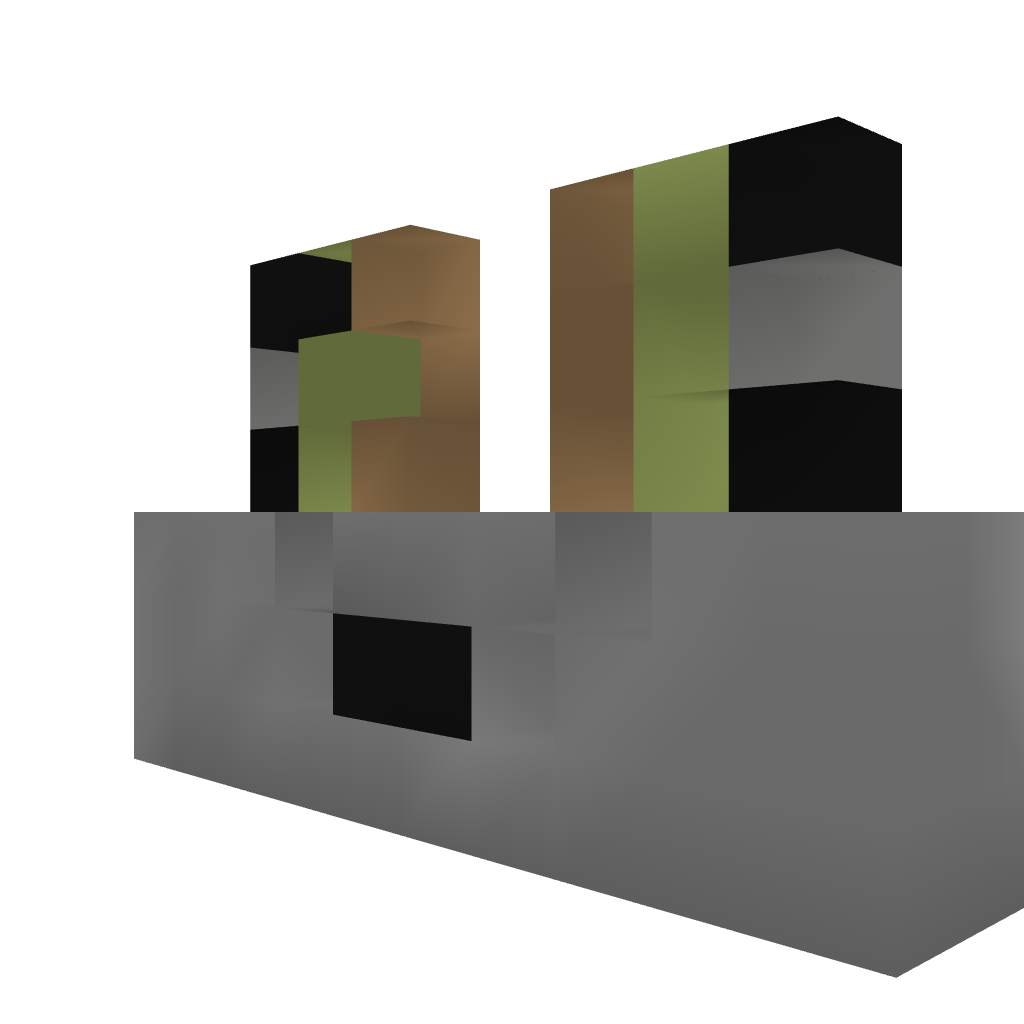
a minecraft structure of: Automatic Door